Question: There is a tutorial on Android Developer website which guides you on how to create a custom notification.It works great on most of the android devices however some branded phone of motorola (Motorola Electrify) have their own dismiss button.I guess that this firmware/ROM of android overrides the default XML layout of the default notification. thus, a custom notification does not have this dismiss button.

Is there an easy way to keep this button? or the only way is to check whether that this device have such a button and if so add one?
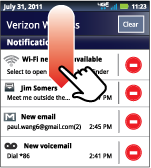
Answer: > Is there an easy way to keep this button?
By definition, no, since you did not put the button there in the first place.
> or the only way is to check whether that this device have such a button
I have no idea how you would do that.
> and if so add one?
I have no idea how you would do that either. For devices that lack per-'Notification' dismiss options (Android 1.x/2.x), you cannot have a button of your own. You can always have your 'Notification' be set for auto-cancel (e.g., 'setAutoCancel(true)' with 'Notification.Builder'), in which case tapping anywhere on the 'Notification' will dismiss it.